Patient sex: M
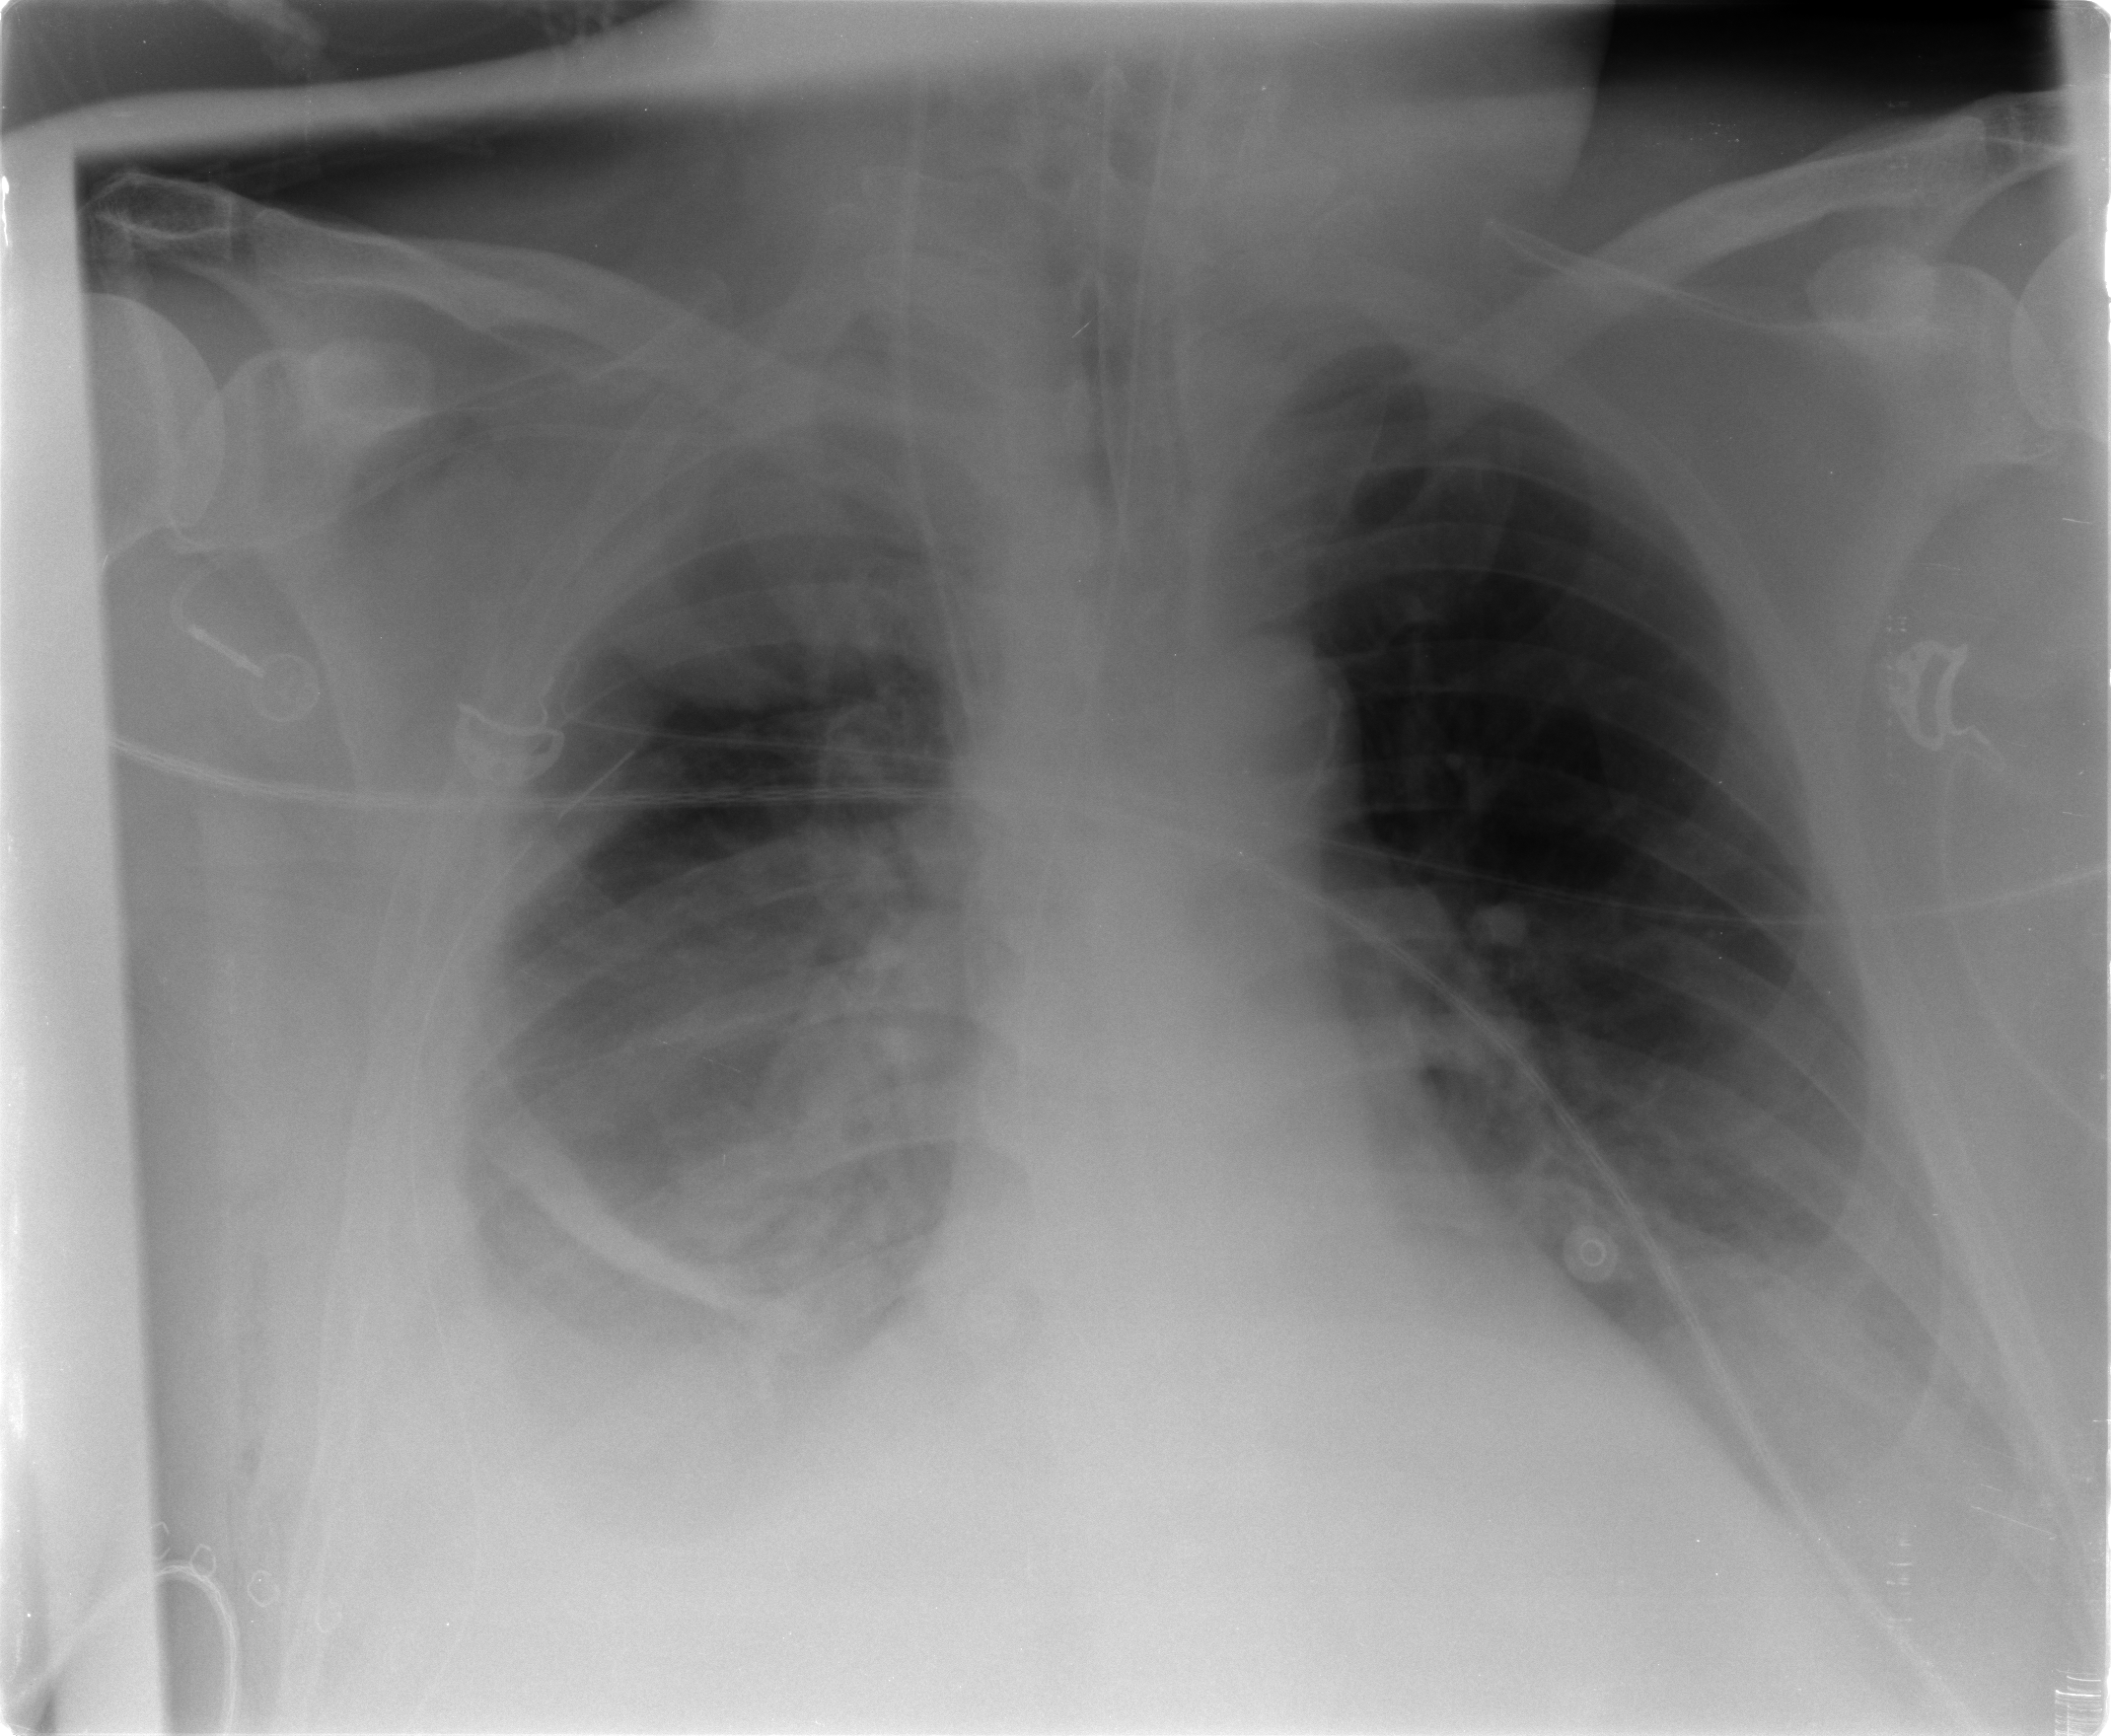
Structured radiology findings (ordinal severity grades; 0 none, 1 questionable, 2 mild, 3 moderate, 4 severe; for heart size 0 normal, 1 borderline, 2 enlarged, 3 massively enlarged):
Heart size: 2
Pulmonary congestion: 1
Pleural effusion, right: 3
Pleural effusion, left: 2
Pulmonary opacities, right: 3
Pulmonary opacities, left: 0
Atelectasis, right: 3
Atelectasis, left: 2